Question: Using the radial.plot function in <URL>, I have made this .

The plot displays the difference in mean between a treatment and a comparison group per item. Yet, I am particularly interested in POSITIVE change. Hence, I would like to highlight the values >= 0. To this end, I seek to
- paint the circle-line for 0-values black- make the area for values <= 0, i.e. inside the 0-circle, more transparent ("lighter").
I am happy to share the code I used to make the spiderweb plot:
'''
items.M<-c(-0.15,0.05,0.12,-0.12,-0.02,0.27,0.53,0,-0.33,0.19,0.34)
items.J<-c(-0.09,0.08,1.63,-0.1,-0.1,-0.09,0.15,0.05,-0.12,0.51,0.02)
items.names<-c("item 1", "item 2", "item 3", "item 4", "item 5", "item 6", "item 7", "item 8", "item n1", "item n2", "item n3")
spider.data<- rbind(items.M, items.J)
library(plotrix)
radial.plot(spider.data,
labels=items.names,
rp.type="p",
radial.lim=c(-0.4,1.7),
poly.col=c(rgb(255/255, 215/255, 0, .8), rgb(0, 0, 1, .8)),
line.col=c("black", "black"),
lwd=1)
'''
Many thanks for your help.
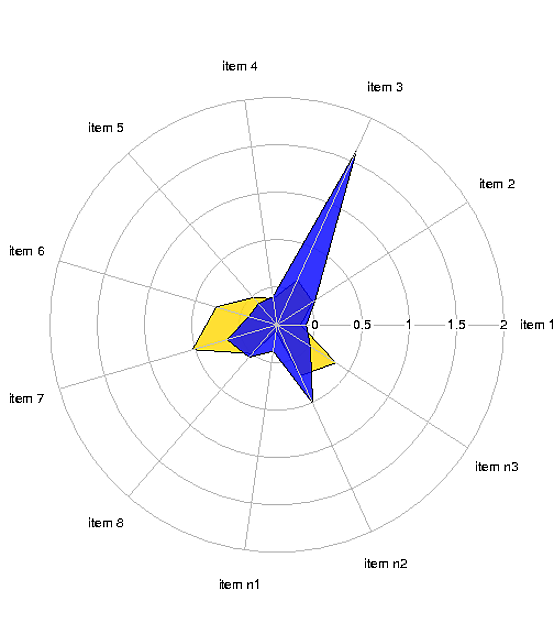
Answer: For transparency you can play with The 'alpha' graphical parameter setting of the 'grid' package. First I use the 'gridBase' package to combine 'grid' with 'graphics'.
You get something like this:

'''
library(gridBase)
vps <- baseViewports()
vp <- vps$plot
vp$gp <-gpar(alpha=0.3) # you can play with alpha here
pushViewport(vp)
grid.circle(r=unit(vp$xscale/6,'native'), # /6 to get the small circle
gp=gpar(fill='white',col='black'))
upViewport()
pushViewport(vps$plot)
grid.circle(r=unit(vp$xscale/6,'native'),
gp=gpar(fill='NA',col='black',lwd=2)) ## line width = 2 to show the black line effect
upViewport()
'''